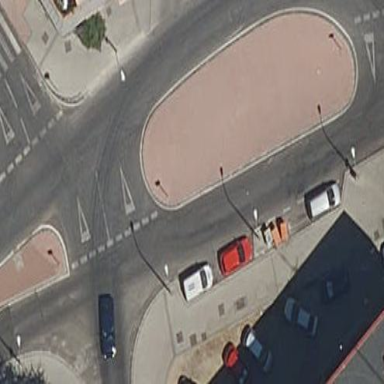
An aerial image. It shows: Kerb barrier.